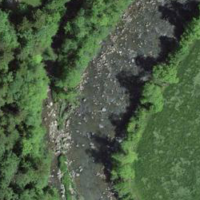
EUNIS habitat code: 15
Species observed at this site:
Lysimachia nemorum